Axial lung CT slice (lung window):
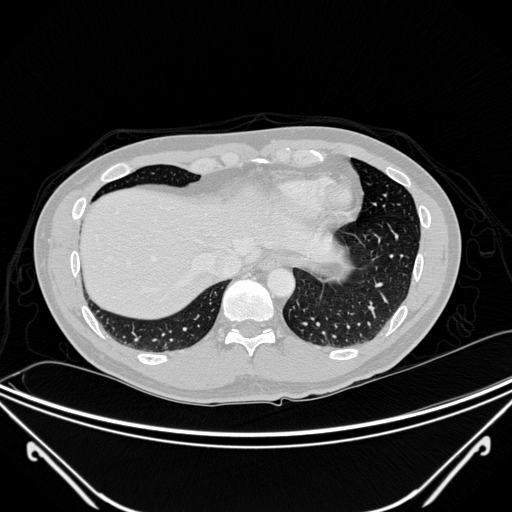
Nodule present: no